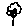
Label: flower